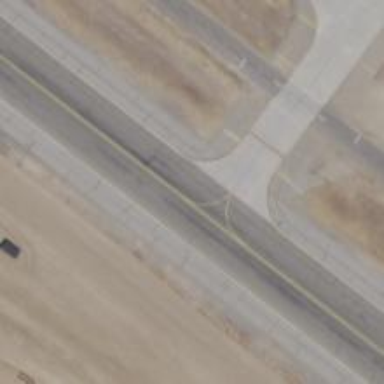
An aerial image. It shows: Image of taxiway at airport.